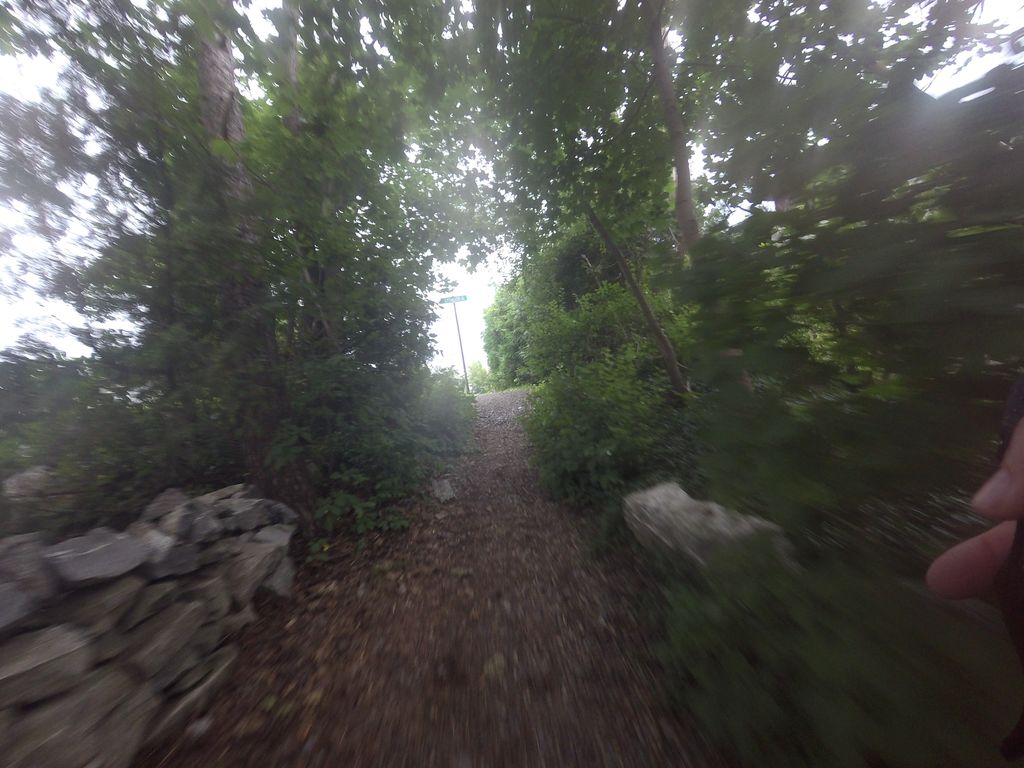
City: ottawa-gatineau